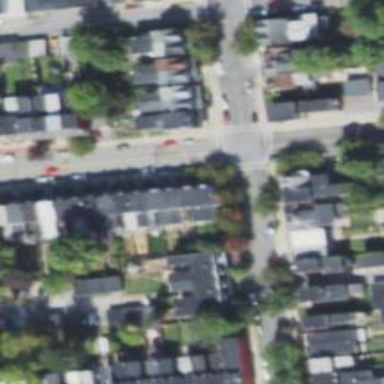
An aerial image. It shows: Neighborhood.